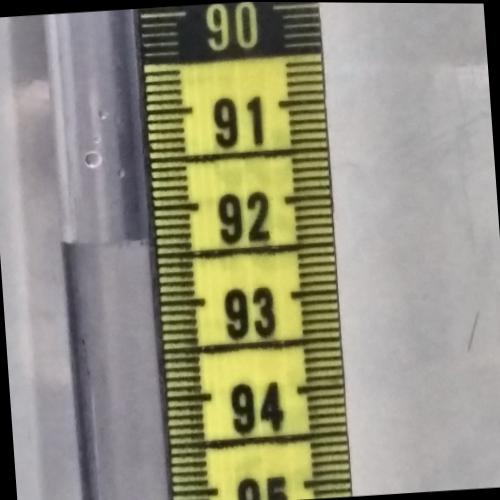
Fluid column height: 92.3 cm